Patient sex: F
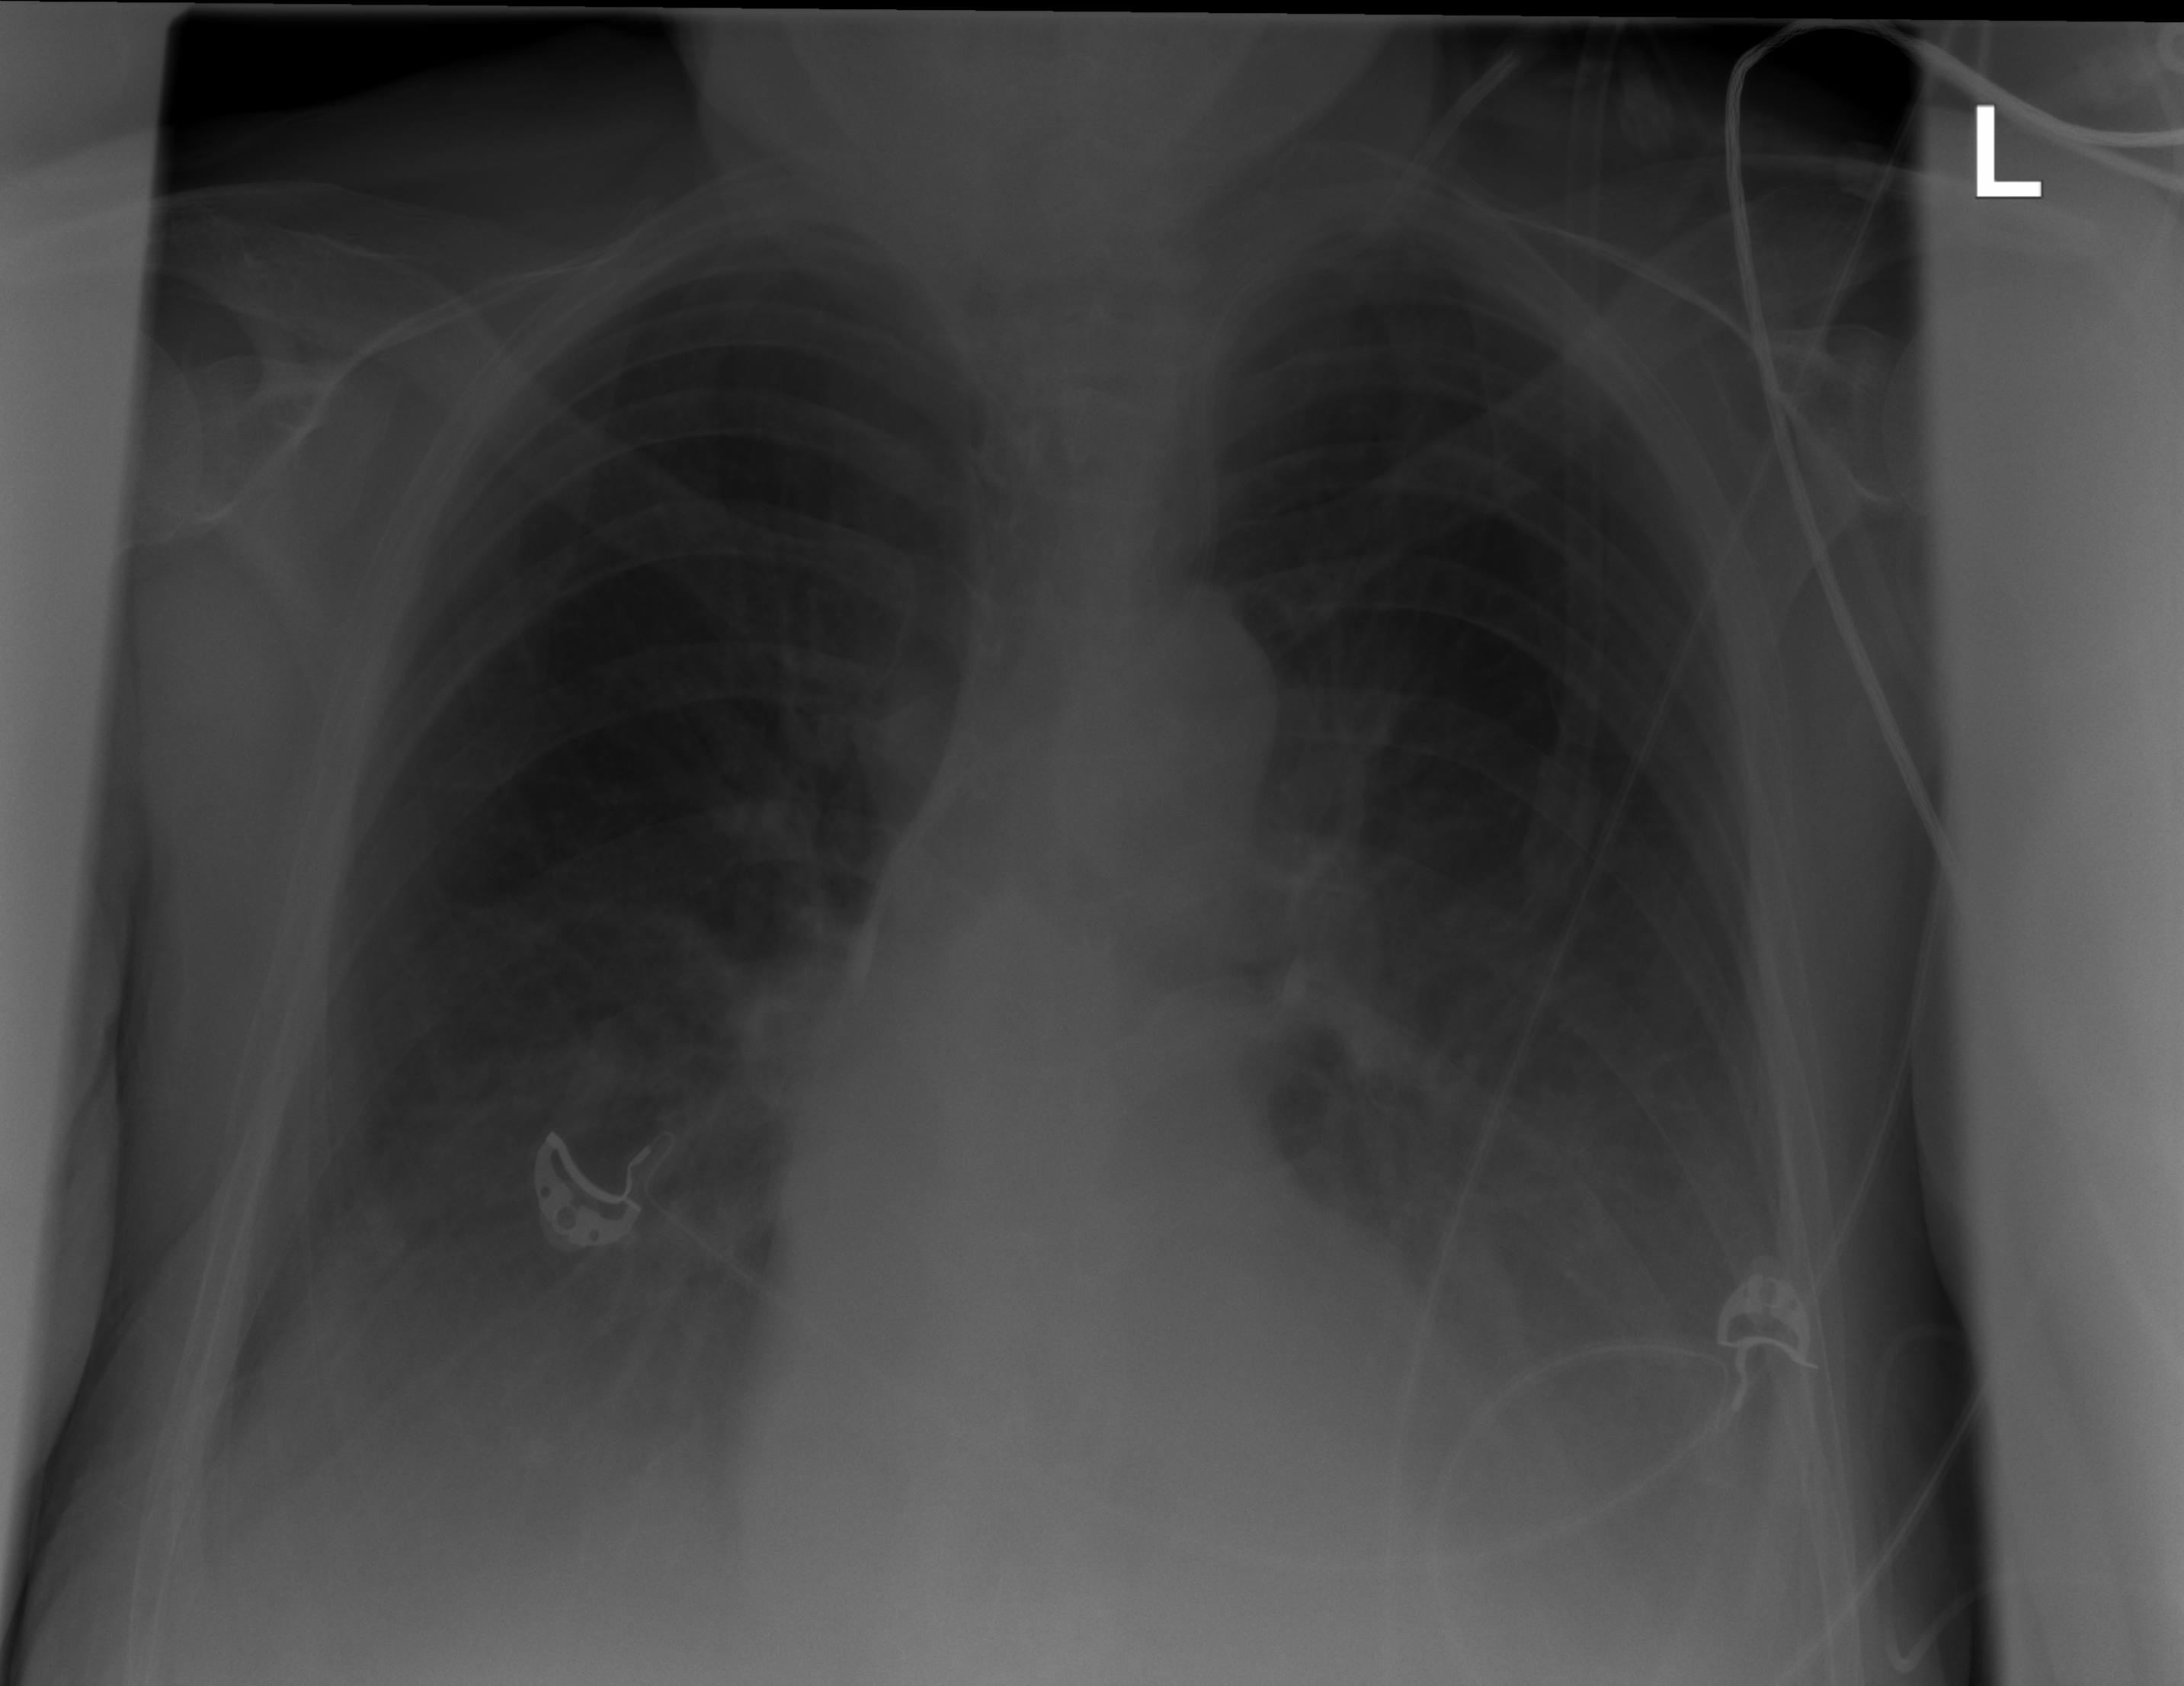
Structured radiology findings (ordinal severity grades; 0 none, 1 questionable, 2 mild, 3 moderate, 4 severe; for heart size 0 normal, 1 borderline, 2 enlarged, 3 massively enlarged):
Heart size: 0
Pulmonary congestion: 0
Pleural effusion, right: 2
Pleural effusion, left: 3
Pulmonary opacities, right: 0
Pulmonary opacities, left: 0
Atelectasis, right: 3
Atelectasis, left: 3